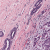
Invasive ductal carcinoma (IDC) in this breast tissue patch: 1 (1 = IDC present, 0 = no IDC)